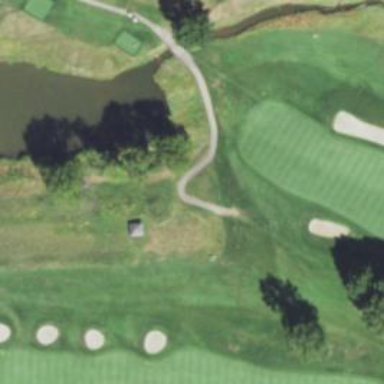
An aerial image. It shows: Footway that doubles as golf path.